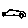
Label: car